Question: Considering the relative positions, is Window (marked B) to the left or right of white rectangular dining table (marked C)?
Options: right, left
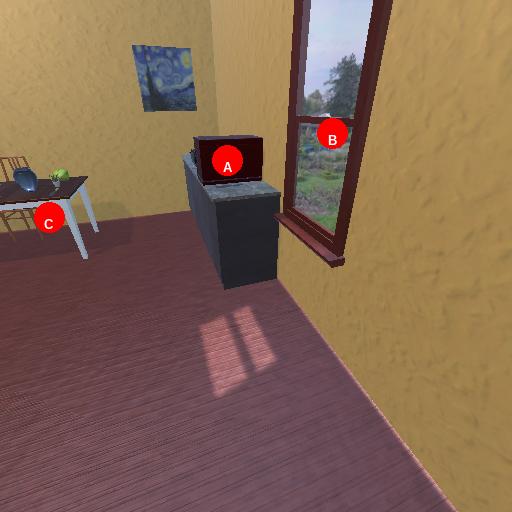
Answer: right